Question: I am using bootstrap 3 tabs to create a wizard of steps like seen in the image below.

I am trying to control this by not allowing clicking on the tabs directly but only allowing you to use the next / previous buttons.
The issue I'm having is in order to control the tabs programmatically through the button, each of those links up top needs a href value even if you do the index values; you can't leave href empty.
'''
$('#myTab li:eq(2) a').tab('show') // Select third tab (0-indexed)
'''
How can I still control the navigation using my button but not allow for you to click on the tabs?
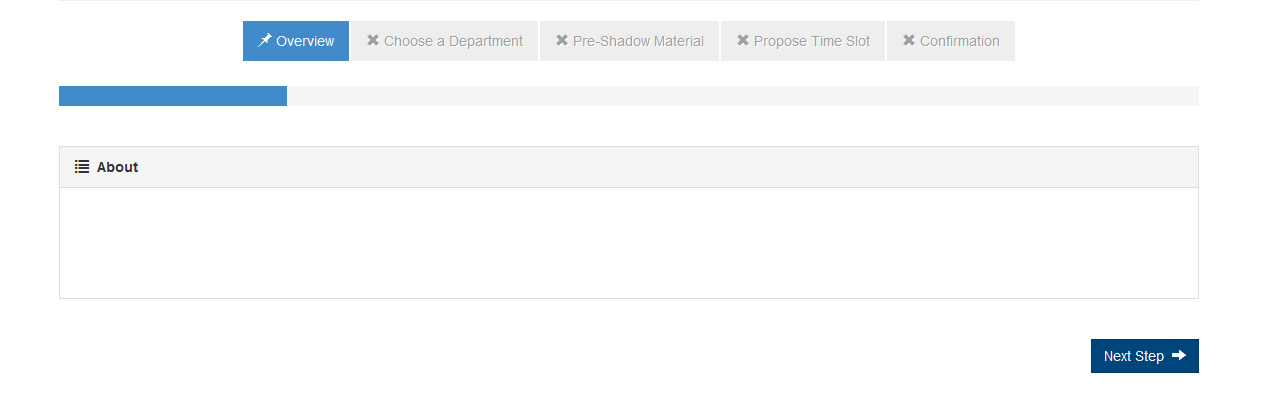
Answer: '''
$('#myTab li:eq(2) a').click(function(e){
e.preventDefault();
});
'''
make your link
'''
<a href="#"></a>
'''
Not really sure why you would want to use an unclickable link at this point. But that's the solution.
Note you may just want to change the query to do this.
'''
$('#myTab li a').click(function(e){
e.preventDefault();
});
'''
Taking a note from Martin, we can kill all events and propagation.
'''
$('#myTab li a').click(function(e){
return false;
});
'''
Chris Coyer has a more detailed post on this: <URL>
You should look into changing the code rather than using jQuery to hack it. You could have the tabs just be regular list items and color the active list item. The prev and next buttons should lead your user to the next tabs in its own seq. you can either use the browser url or a page variable so you know where your user is currently located at in the tabbed process your manipulating.